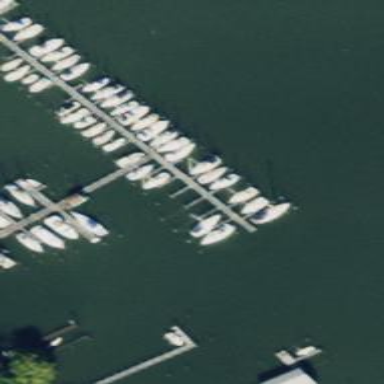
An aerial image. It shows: Man-made pier.